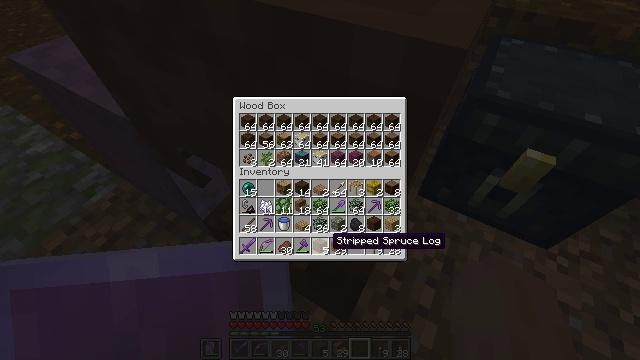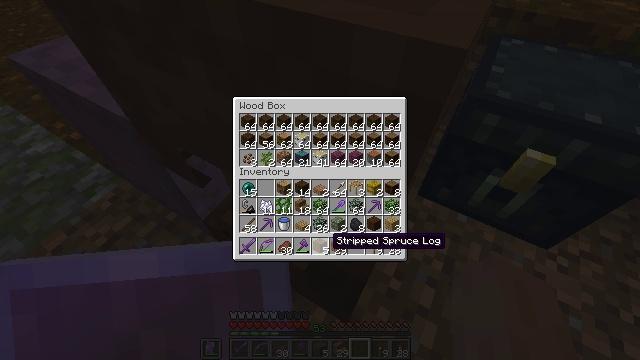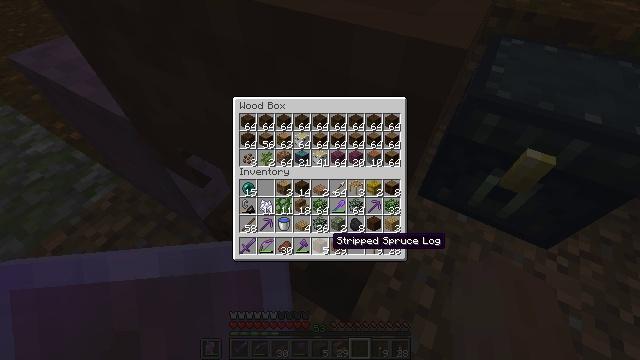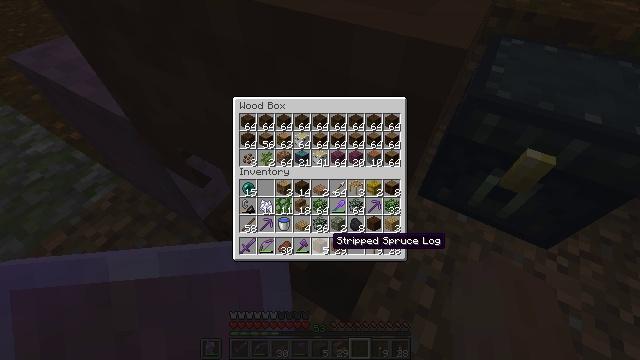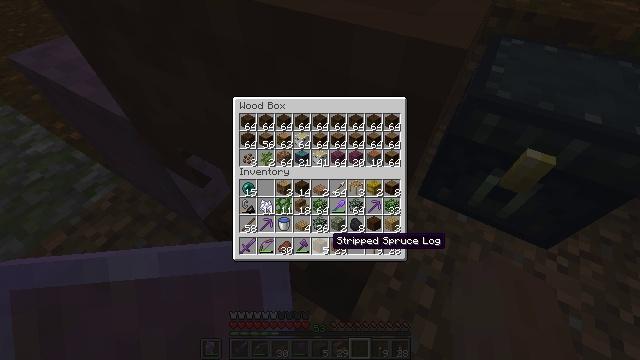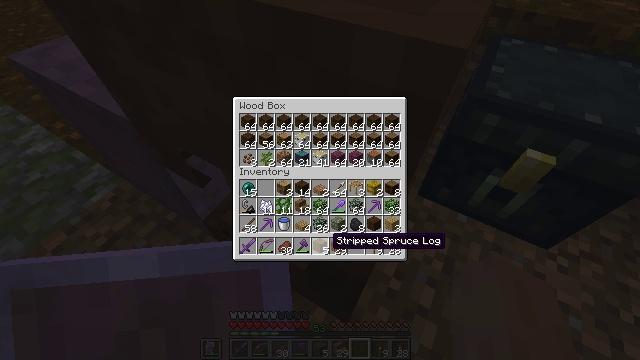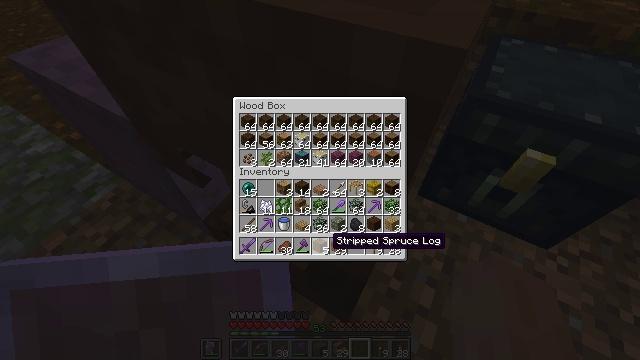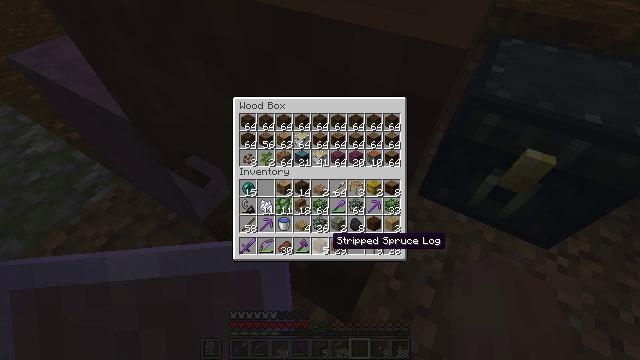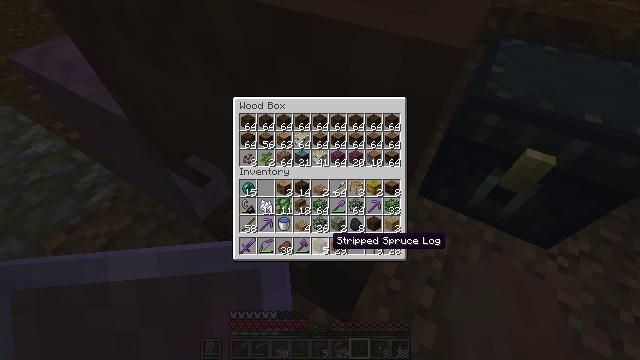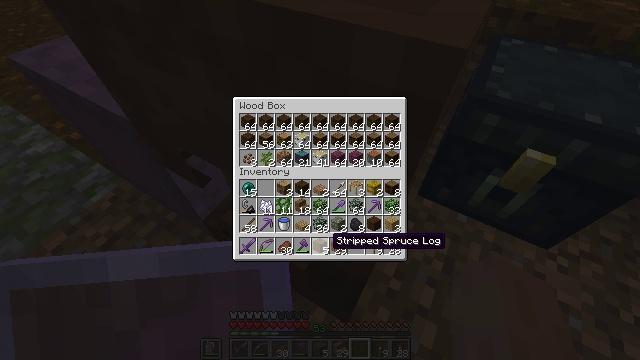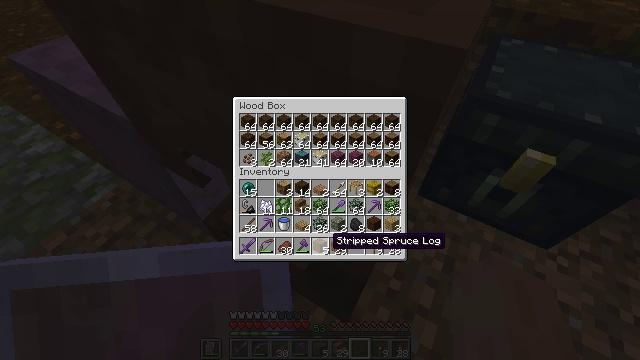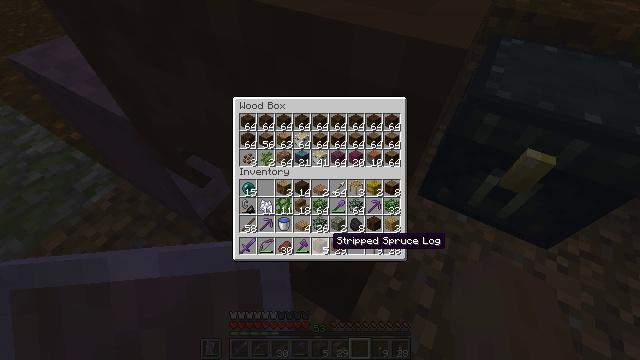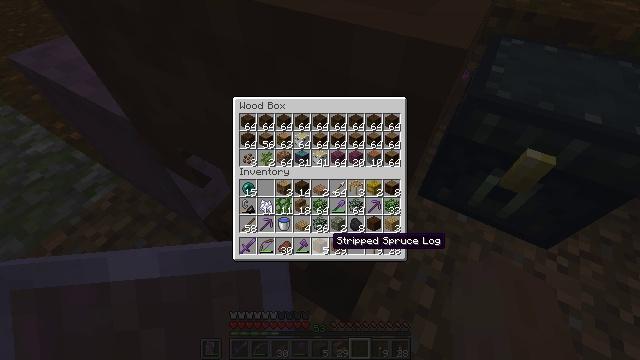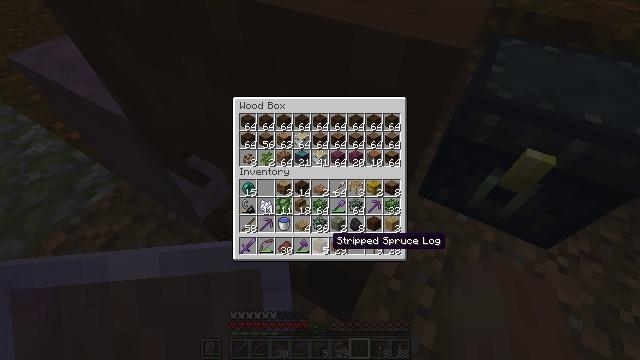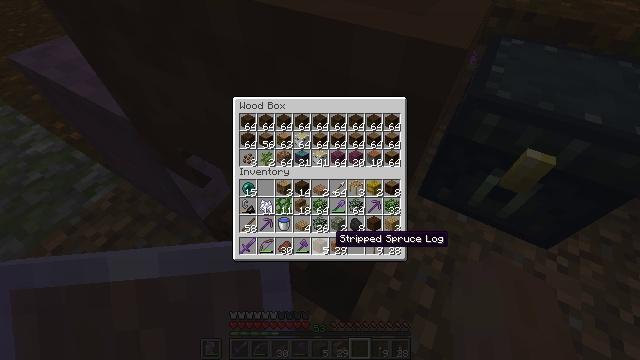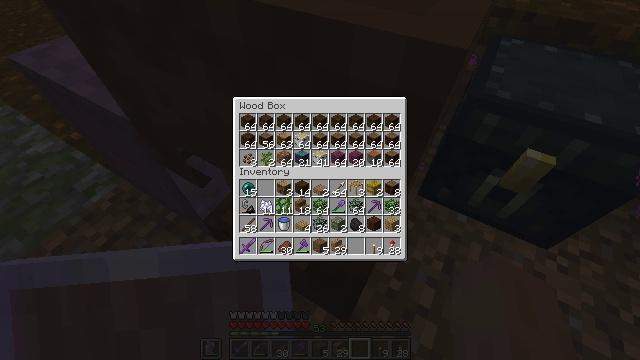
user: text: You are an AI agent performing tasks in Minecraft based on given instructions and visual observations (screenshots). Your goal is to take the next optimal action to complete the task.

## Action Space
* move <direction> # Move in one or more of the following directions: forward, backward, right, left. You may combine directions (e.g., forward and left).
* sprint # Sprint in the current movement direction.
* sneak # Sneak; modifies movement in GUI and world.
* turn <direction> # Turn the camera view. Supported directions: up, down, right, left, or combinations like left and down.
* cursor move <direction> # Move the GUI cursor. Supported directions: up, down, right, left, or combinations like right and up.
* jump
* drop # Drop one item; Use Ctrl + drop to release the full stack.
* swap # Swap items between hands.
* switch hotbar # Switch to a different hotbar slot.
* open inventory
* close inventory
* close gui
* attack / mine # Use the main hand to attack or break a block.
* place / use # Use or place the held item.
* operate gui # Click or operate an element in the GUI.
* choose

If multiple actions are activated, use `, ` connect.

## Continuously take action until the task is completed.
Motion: motion action
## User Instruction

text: Recycle the crafting table.
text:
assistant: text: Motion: sneak
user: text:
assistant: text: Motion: sneak
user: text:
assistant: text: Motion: sneak
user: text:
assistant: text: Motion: sneak
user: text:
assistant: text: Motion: sneak
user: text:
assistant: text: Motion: sneak
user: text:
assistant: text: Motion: sneak
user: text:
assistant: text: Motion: sneak
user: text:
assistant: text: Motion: sneak
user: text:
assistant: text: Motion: sneak
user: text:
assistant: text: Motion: sneak
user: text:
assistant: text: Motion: sneak
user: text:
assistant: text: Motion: no_op
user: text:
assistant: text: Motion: no_op
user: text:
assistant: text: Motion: turn right and up
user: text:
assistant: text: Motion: no_op
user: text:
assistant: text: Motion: no_op
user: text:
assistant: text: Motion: no_op
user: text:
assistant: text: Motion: no_op
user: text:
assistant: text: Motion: no_op
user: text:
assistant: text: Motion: turn right and up
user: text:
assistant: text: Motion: turn right and up
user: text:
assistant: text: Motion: turn right and up
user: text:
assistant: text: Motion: turn right and up
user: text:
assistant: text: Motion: no_op
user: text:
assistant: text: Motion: no_op
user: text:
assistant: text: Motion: no_op
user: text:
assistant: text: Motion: no_op
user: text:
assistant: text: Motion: use / place
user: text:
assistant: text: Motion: use / place